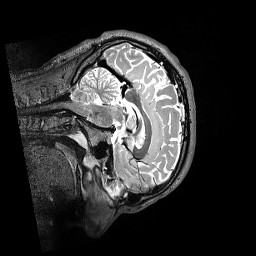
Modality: T2w
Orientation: sagittal
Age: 25
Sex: male
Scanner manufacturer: siemens
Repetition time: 3.2 s